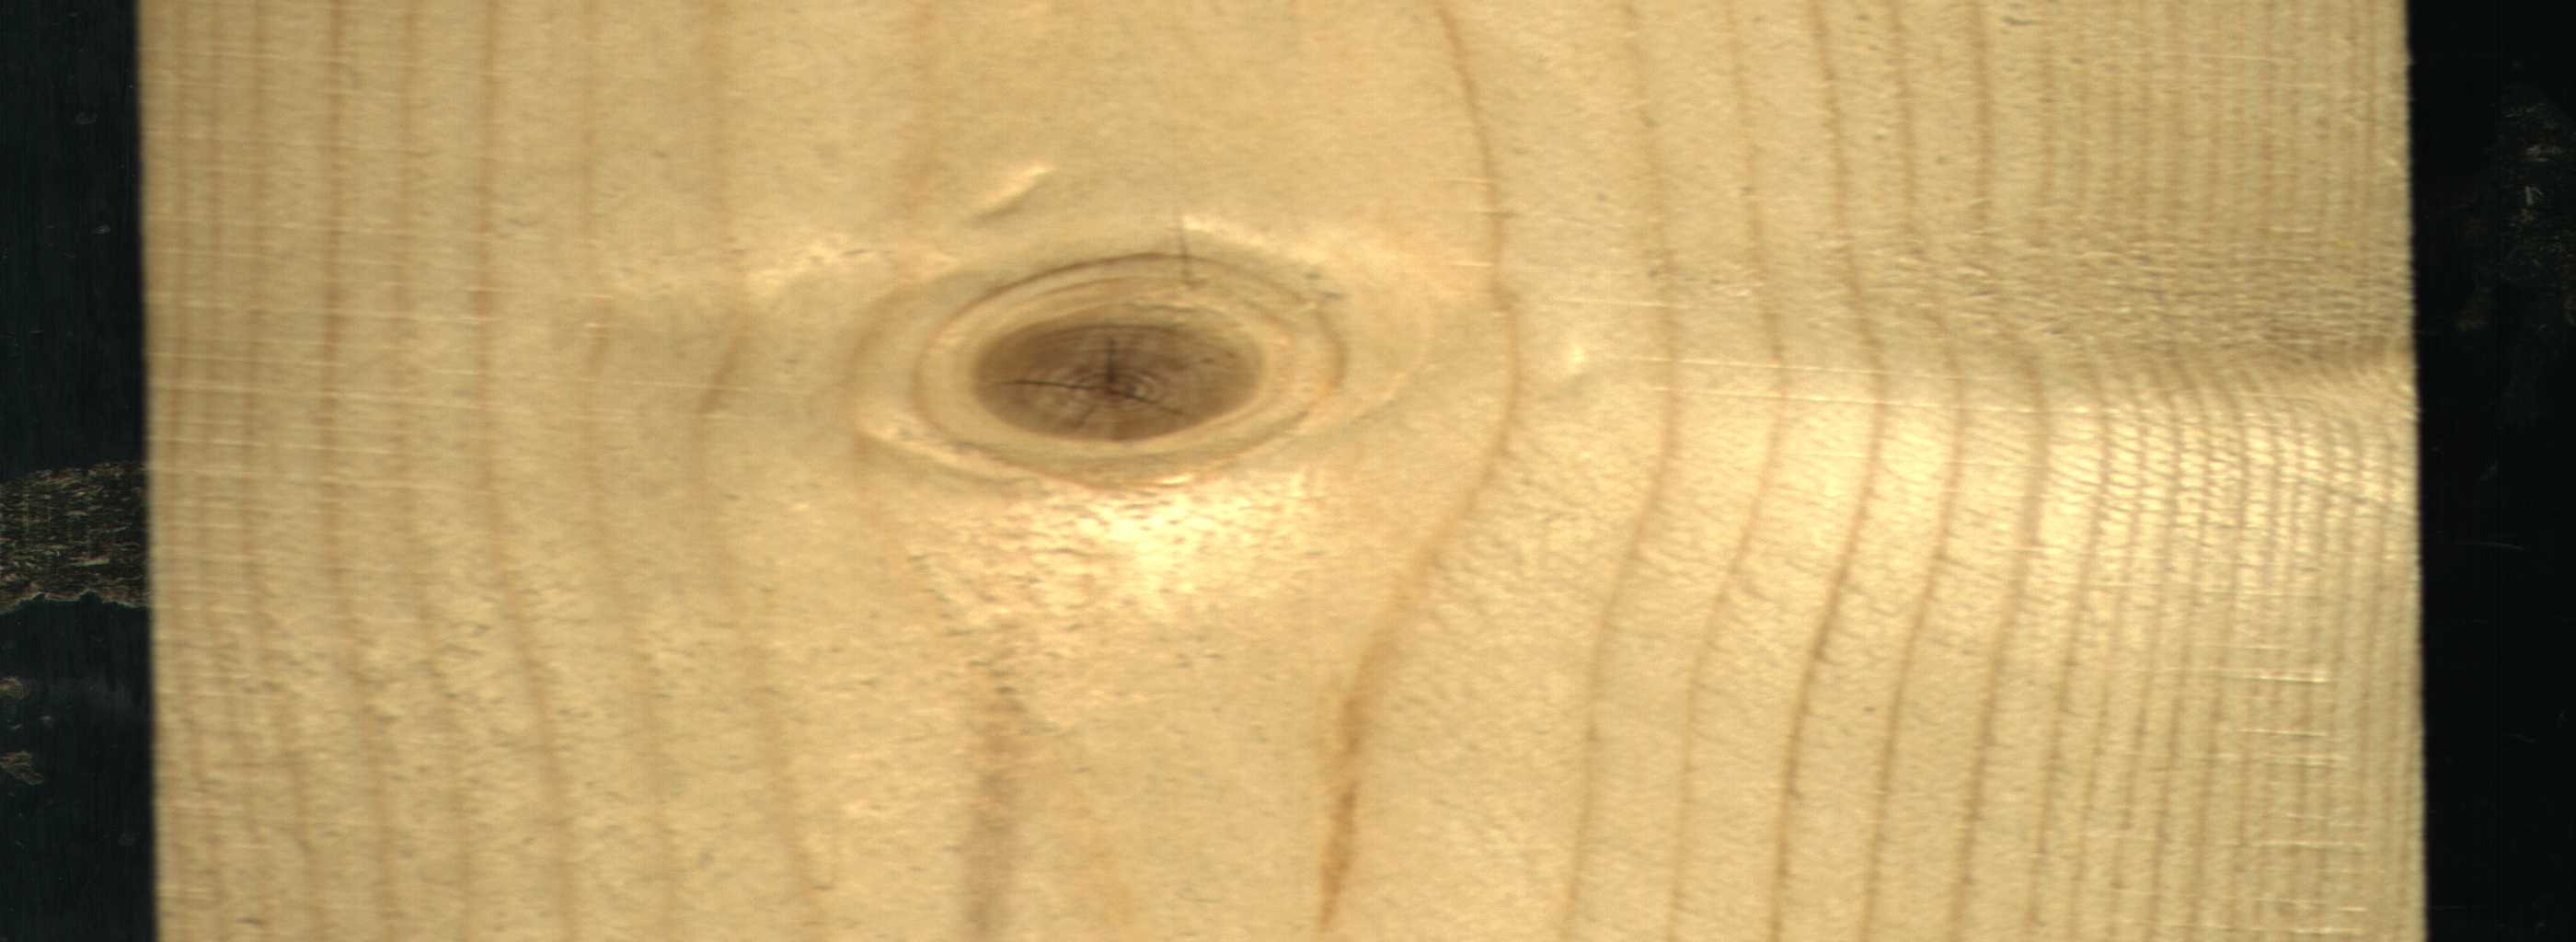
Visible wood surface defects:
knot_with_crack